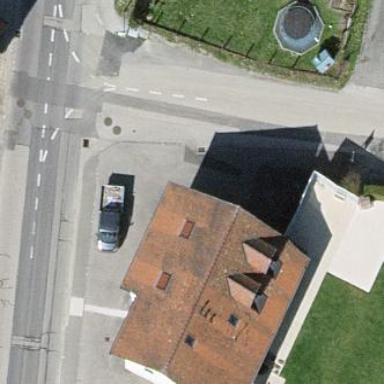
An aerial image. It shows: Detached building with gabled roof.